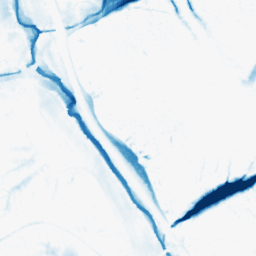
Category: morphological
Decomposition family: morphological_ellipse
Decomposition parameters: operation: closing
width: 30
height: 30
Upsampling method: cubic_mitchell
Upsampling parameters: scale: 8
Upsampling scale: 8